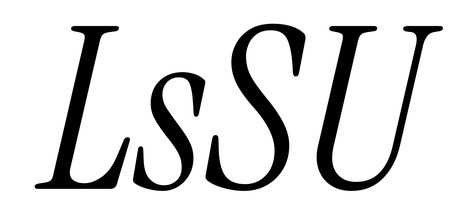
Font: InstrumentSerif-Italic